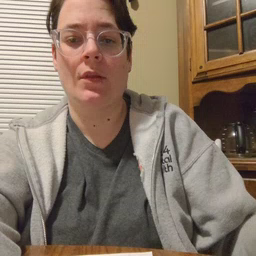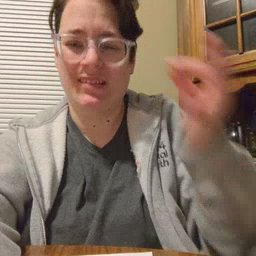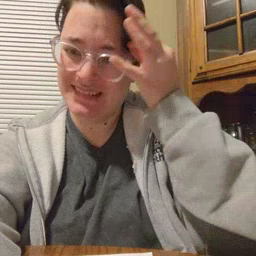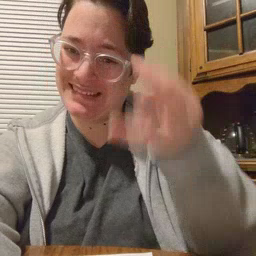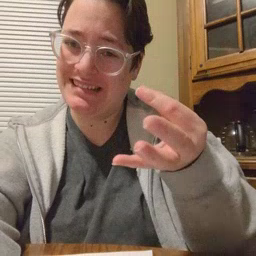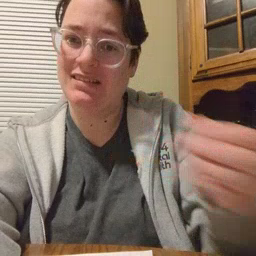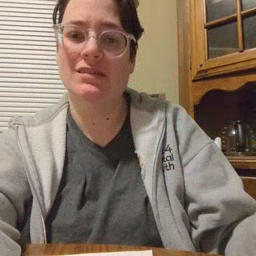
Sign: close